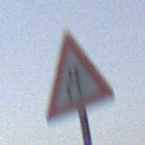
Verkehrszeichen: EinseitigVerengteFahrbahnLinks
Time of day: SunriseSunset
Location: Outdoor (Suburban)
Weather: Clear
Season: NotSpecified
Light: Natural